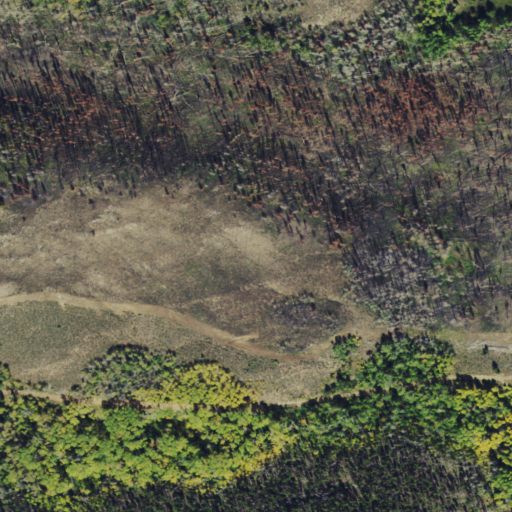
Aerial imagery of mountain in Colorado named Bear Mountain containing grassland, deciduous forest, shrub, evergreen forest, and mixed forest